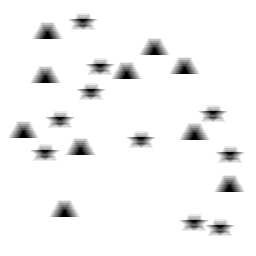
Squares: 0
Triangles: 10
Stars: 10
Total shapes: 20